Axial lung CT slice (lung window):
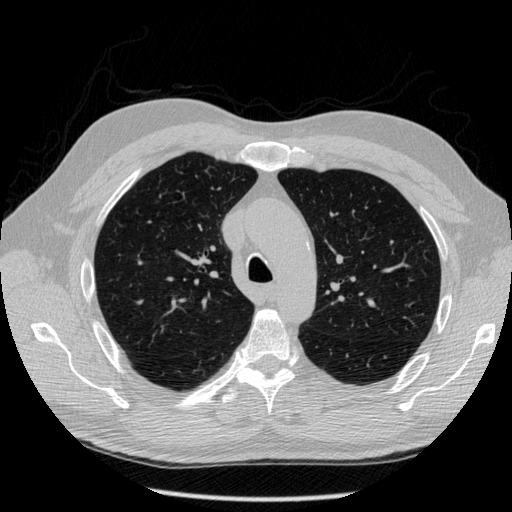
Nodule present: no